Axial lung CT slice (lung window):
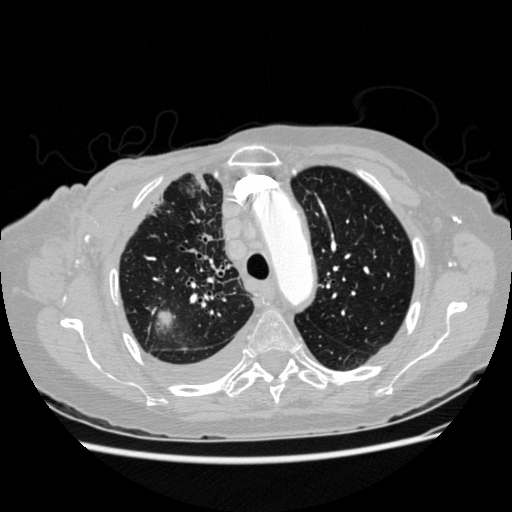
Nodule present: yes
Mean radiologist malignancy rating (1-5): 4